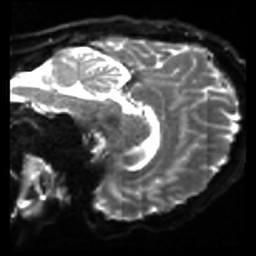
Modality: sbref
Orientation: sagittal
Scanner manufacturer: siemens
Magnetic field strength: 3 T
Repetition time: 4 s
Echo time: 0.0594 s